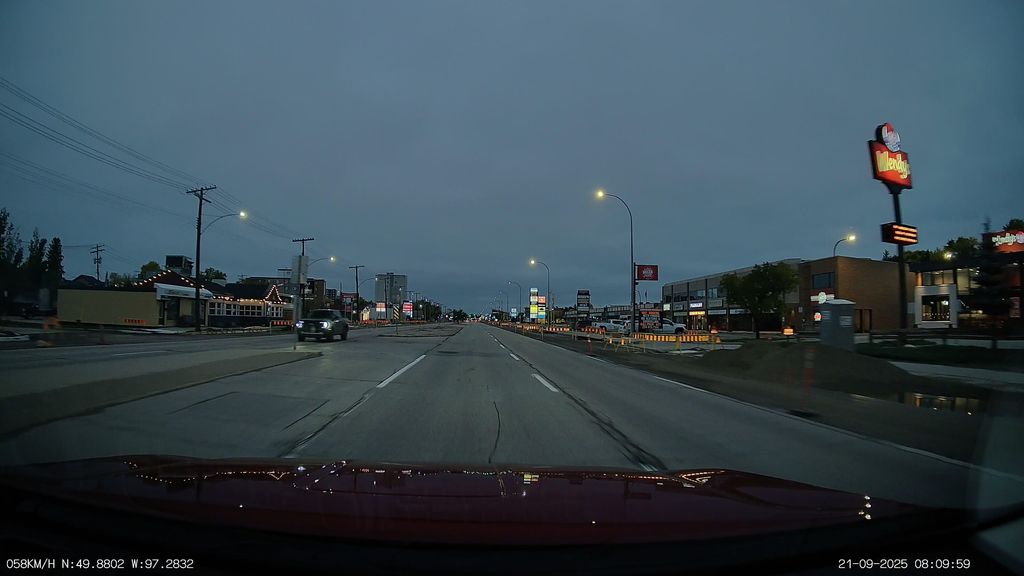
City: winnipeg